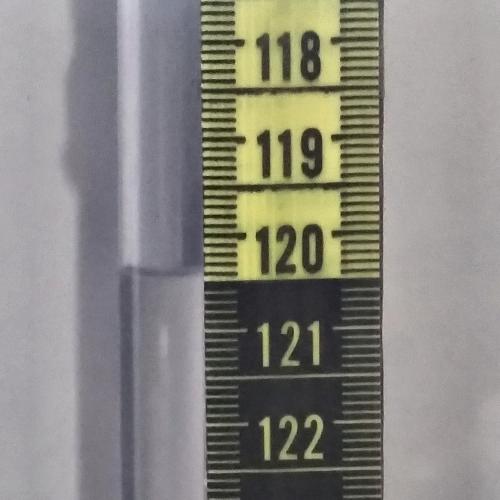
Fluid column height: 120.4 cm